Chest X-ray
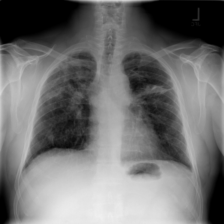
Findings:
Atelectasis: negative
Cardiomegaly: negative
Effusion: negative
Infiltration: positive
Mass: negative
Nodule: negative
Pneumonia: negative
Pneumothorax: negative
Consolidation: negative
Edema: negative
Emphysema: negative
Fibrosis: positive
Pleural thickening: positive
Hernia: negative